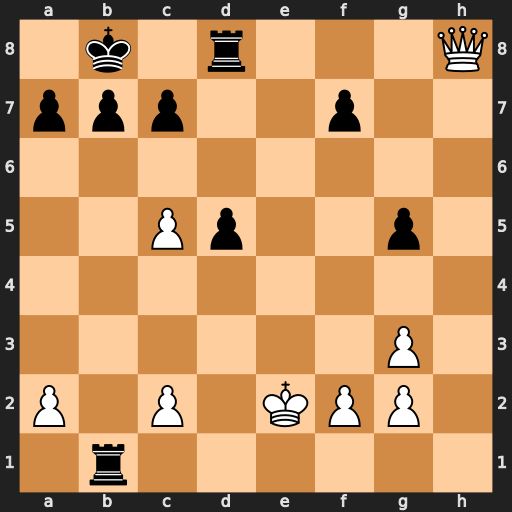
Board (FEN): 1k1r3Q/ppp2p2/8/2Pp2p1/8/6P1/P1P1KPP1/1r6
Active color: w
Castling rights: -
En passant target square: -
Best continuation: Qxd8#